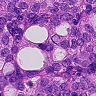
Metastatic tissue present: yes